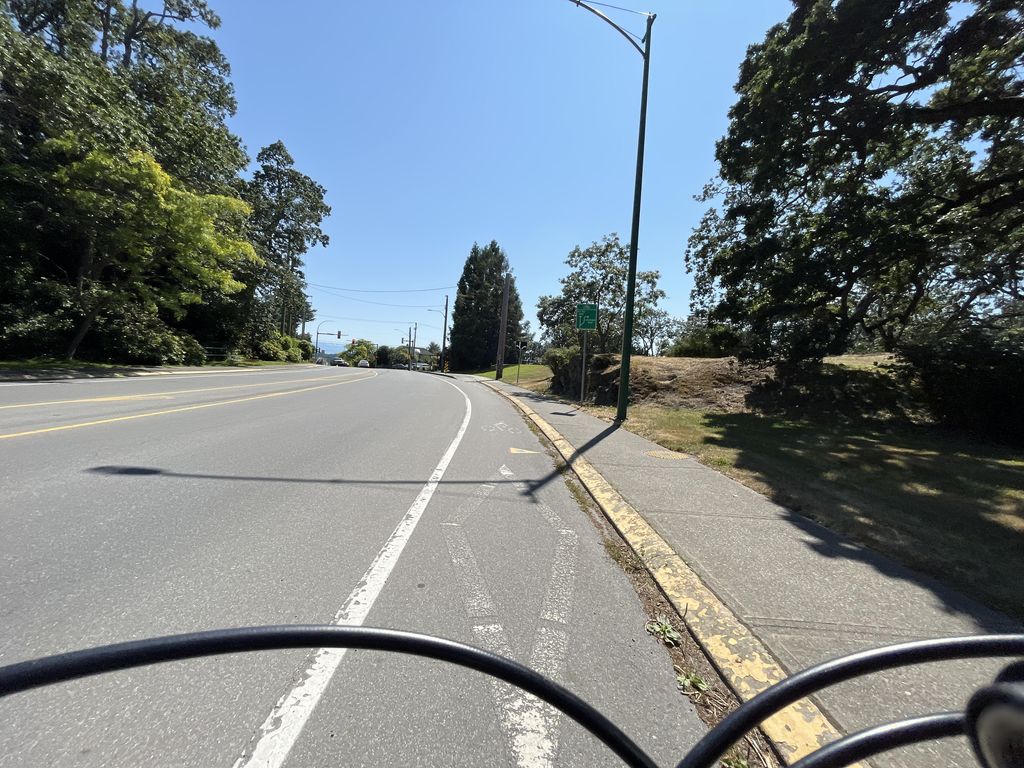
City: victoria